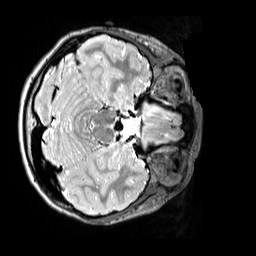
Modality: T2w
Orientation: axial
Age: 10
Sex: female
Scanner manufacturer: siemens
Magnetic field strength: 3 T
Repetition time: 3.2 s
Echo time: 0.408 s